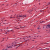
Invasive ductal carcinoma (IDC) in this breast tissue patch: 0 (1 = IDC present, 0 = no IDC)